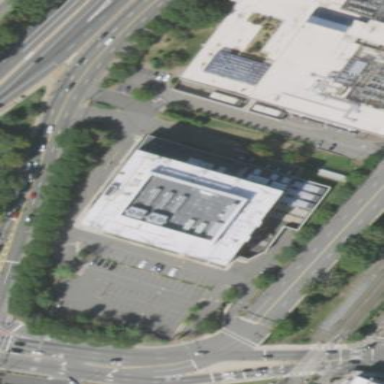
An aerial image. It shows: Data center building.